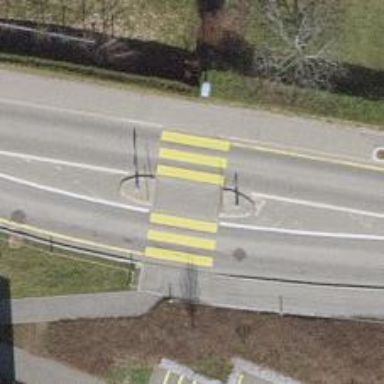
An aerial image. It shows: Zebra crossing on the road.